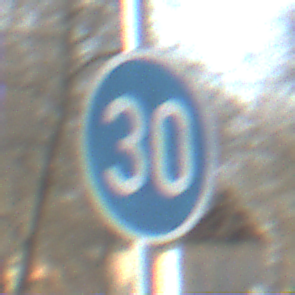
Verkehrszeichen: VorgeschriebeneMindestgeschwindigkeit
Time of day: MorningAfternoon
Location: Outdoor (Suburban)
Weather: PartlyCloudy
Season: NotSpecified
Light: Natural